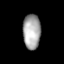
Tissue: lung
Cell type: Endothelial cells
Senescence score: 0.6004
Nuclear area (px): 606
Mean DAPI intensity: 165.884